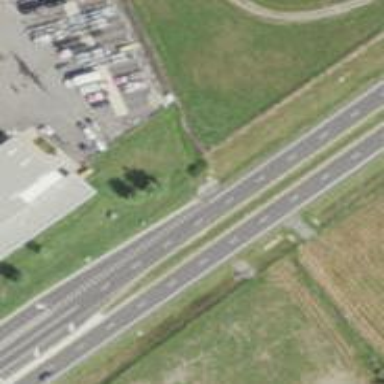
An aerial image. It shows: Secondary road with asphalt surface.